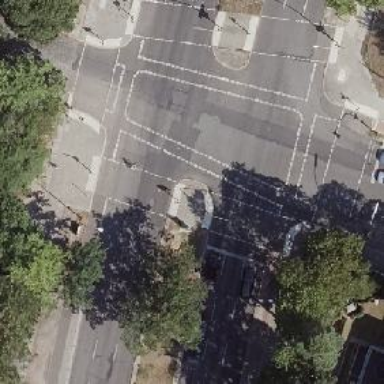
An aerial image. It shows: Secondary road with asphalt surface. There is cycle track on the right side of the road.